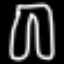
Label: pants